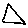
Label: triangle